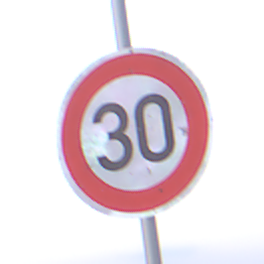
Verkehrszeichen: Geschwindigkeit30
Umgebung: Outdoor, Suburban
Tageszeit: SunriseSunset
Wetter: Clear
Licht: Natural
Jahreszeit: NotSpecified
Kontrast: LowContrast